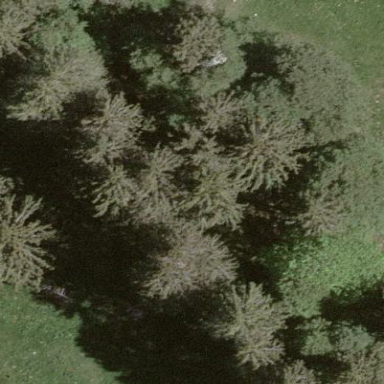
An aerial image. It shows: Forest area.